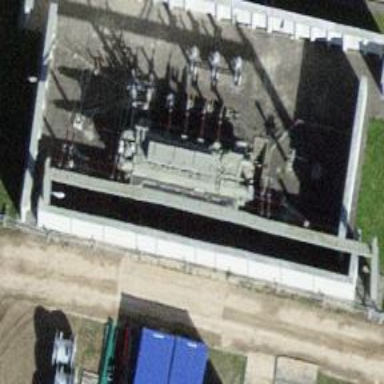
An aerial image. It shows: Transformer is shown.